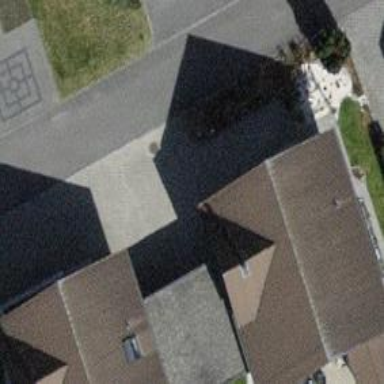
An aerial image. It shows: Building with tiled roof.